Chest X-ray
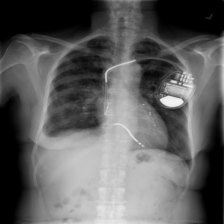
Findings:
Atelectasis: negative
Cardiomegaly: negative
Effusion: negative
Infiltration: negative
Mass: negative
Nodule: negative
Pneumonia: negative
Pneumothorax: negative
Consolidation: negative
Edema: negative
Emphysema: negative
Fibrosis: negative
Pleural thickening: negative
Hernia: negative